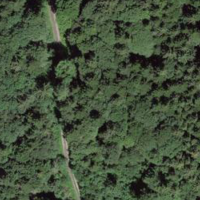
EUNIS habitat code: 43
Species observed at this site:
Vicia sylvatica